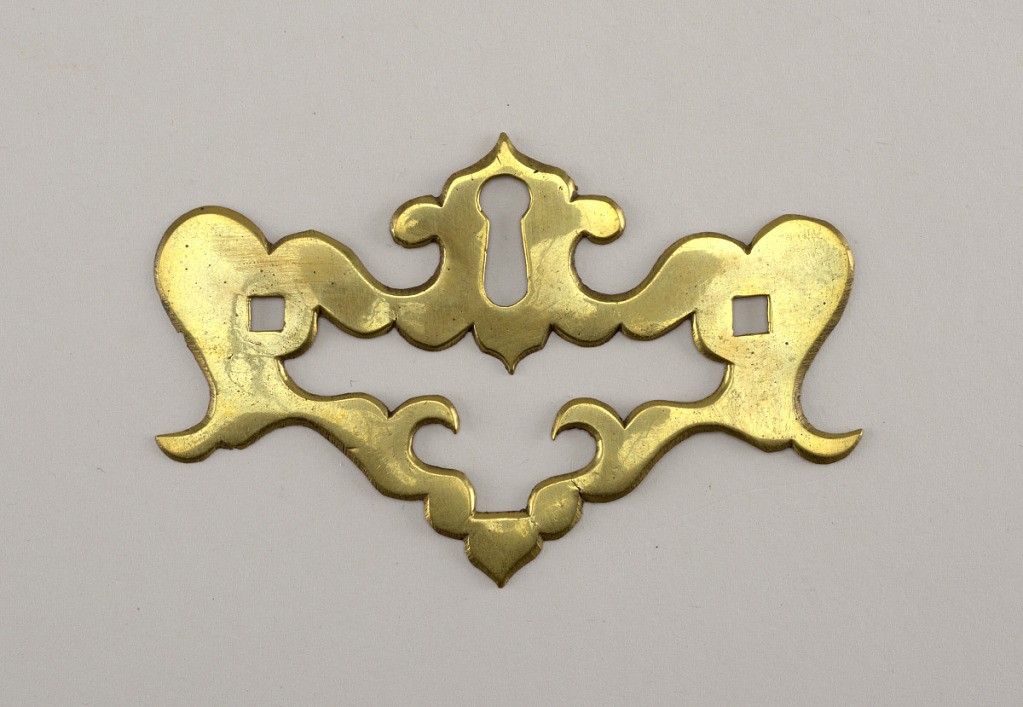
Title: Escutcheon
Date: ca. 1740–50
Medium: Brass
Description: Shaped and pierced plate, undecorated.